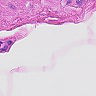
Metastatic tissue present: no